Question: I have a filterControl on Main.aspx page , and this filterControl has another control called filterList.
I want to handle for listbox in filterlist control from main.aspx.
how can do it ?

need your helps.
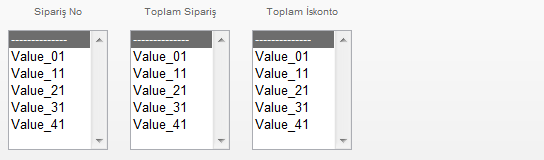
Answer: Try this:
## User control code behind
'''
public event Action<string> MyHandler = delegate { };
protected void myListBox_SelectedIndexChanged(object sender, Eventargs e)
{
// ....
this.MyHandler(this.myListBox.SelectedValue);
}
'''
## ASPX
'''
<uc1:YourControl OnMyHandler="myPageHandler" ....
'''
## ASPX code behind
'''
protected void myPageHandler(string customMessage)
{
// your awesome stuff goes here
}
'''